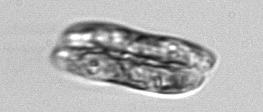
Label: pennate_morphotype1